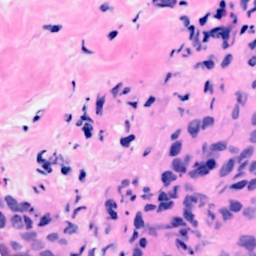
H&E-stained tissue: Breast